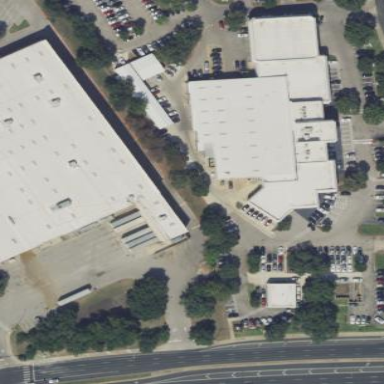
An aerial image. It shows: Car shop building.